Field crop: maize
Growth stage: 2
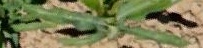
Species: maize